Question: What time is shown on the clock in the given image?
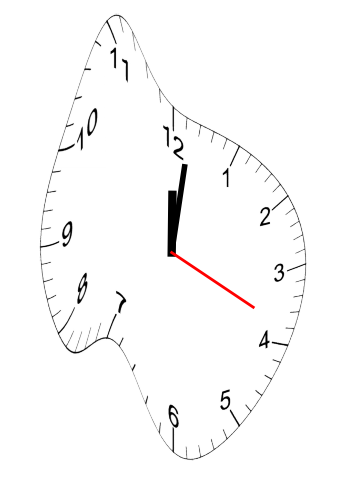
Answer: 12:01:19